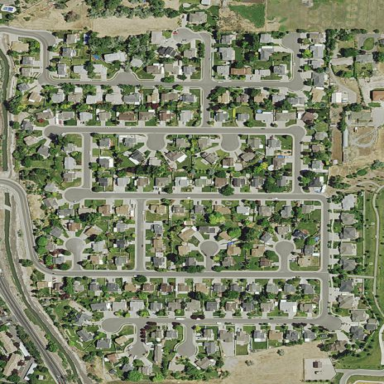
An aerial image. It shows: Charming neighbourhood.